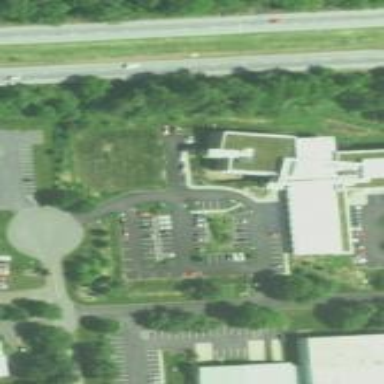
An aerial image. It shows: Building.